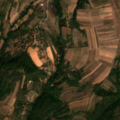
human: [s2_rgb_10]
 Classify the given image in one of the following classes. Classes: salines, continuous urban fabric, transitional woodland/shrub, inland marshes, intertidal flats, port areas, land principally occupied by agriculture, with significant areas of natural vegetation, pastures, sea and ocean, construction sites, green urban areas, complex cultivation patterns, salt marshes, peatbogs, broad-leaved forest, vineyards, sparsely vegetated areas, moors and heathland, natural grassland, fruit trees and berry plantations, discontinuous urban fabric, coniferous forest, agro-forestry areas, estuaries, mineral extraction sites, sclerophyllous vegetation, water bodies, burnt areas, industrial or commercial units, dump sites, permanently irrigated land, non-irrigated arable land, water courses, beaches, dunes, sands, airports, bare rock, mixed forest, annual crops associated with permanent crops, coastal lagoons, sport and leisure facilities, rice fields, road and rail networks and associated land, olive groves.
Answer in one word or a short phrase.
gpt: complex cultivation patterns, land principally occupied by agriculture, with significant areas of natural vegetation, broad-leaved forest